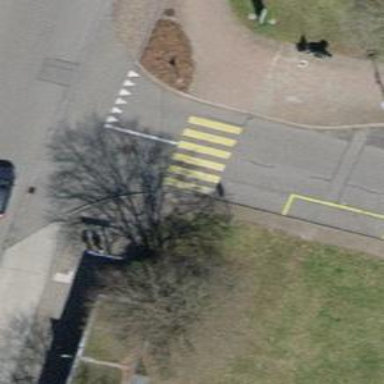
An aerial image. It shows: Marked crossing on the road.